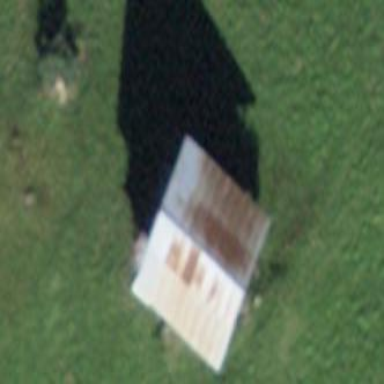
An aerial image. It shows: Rural barn.